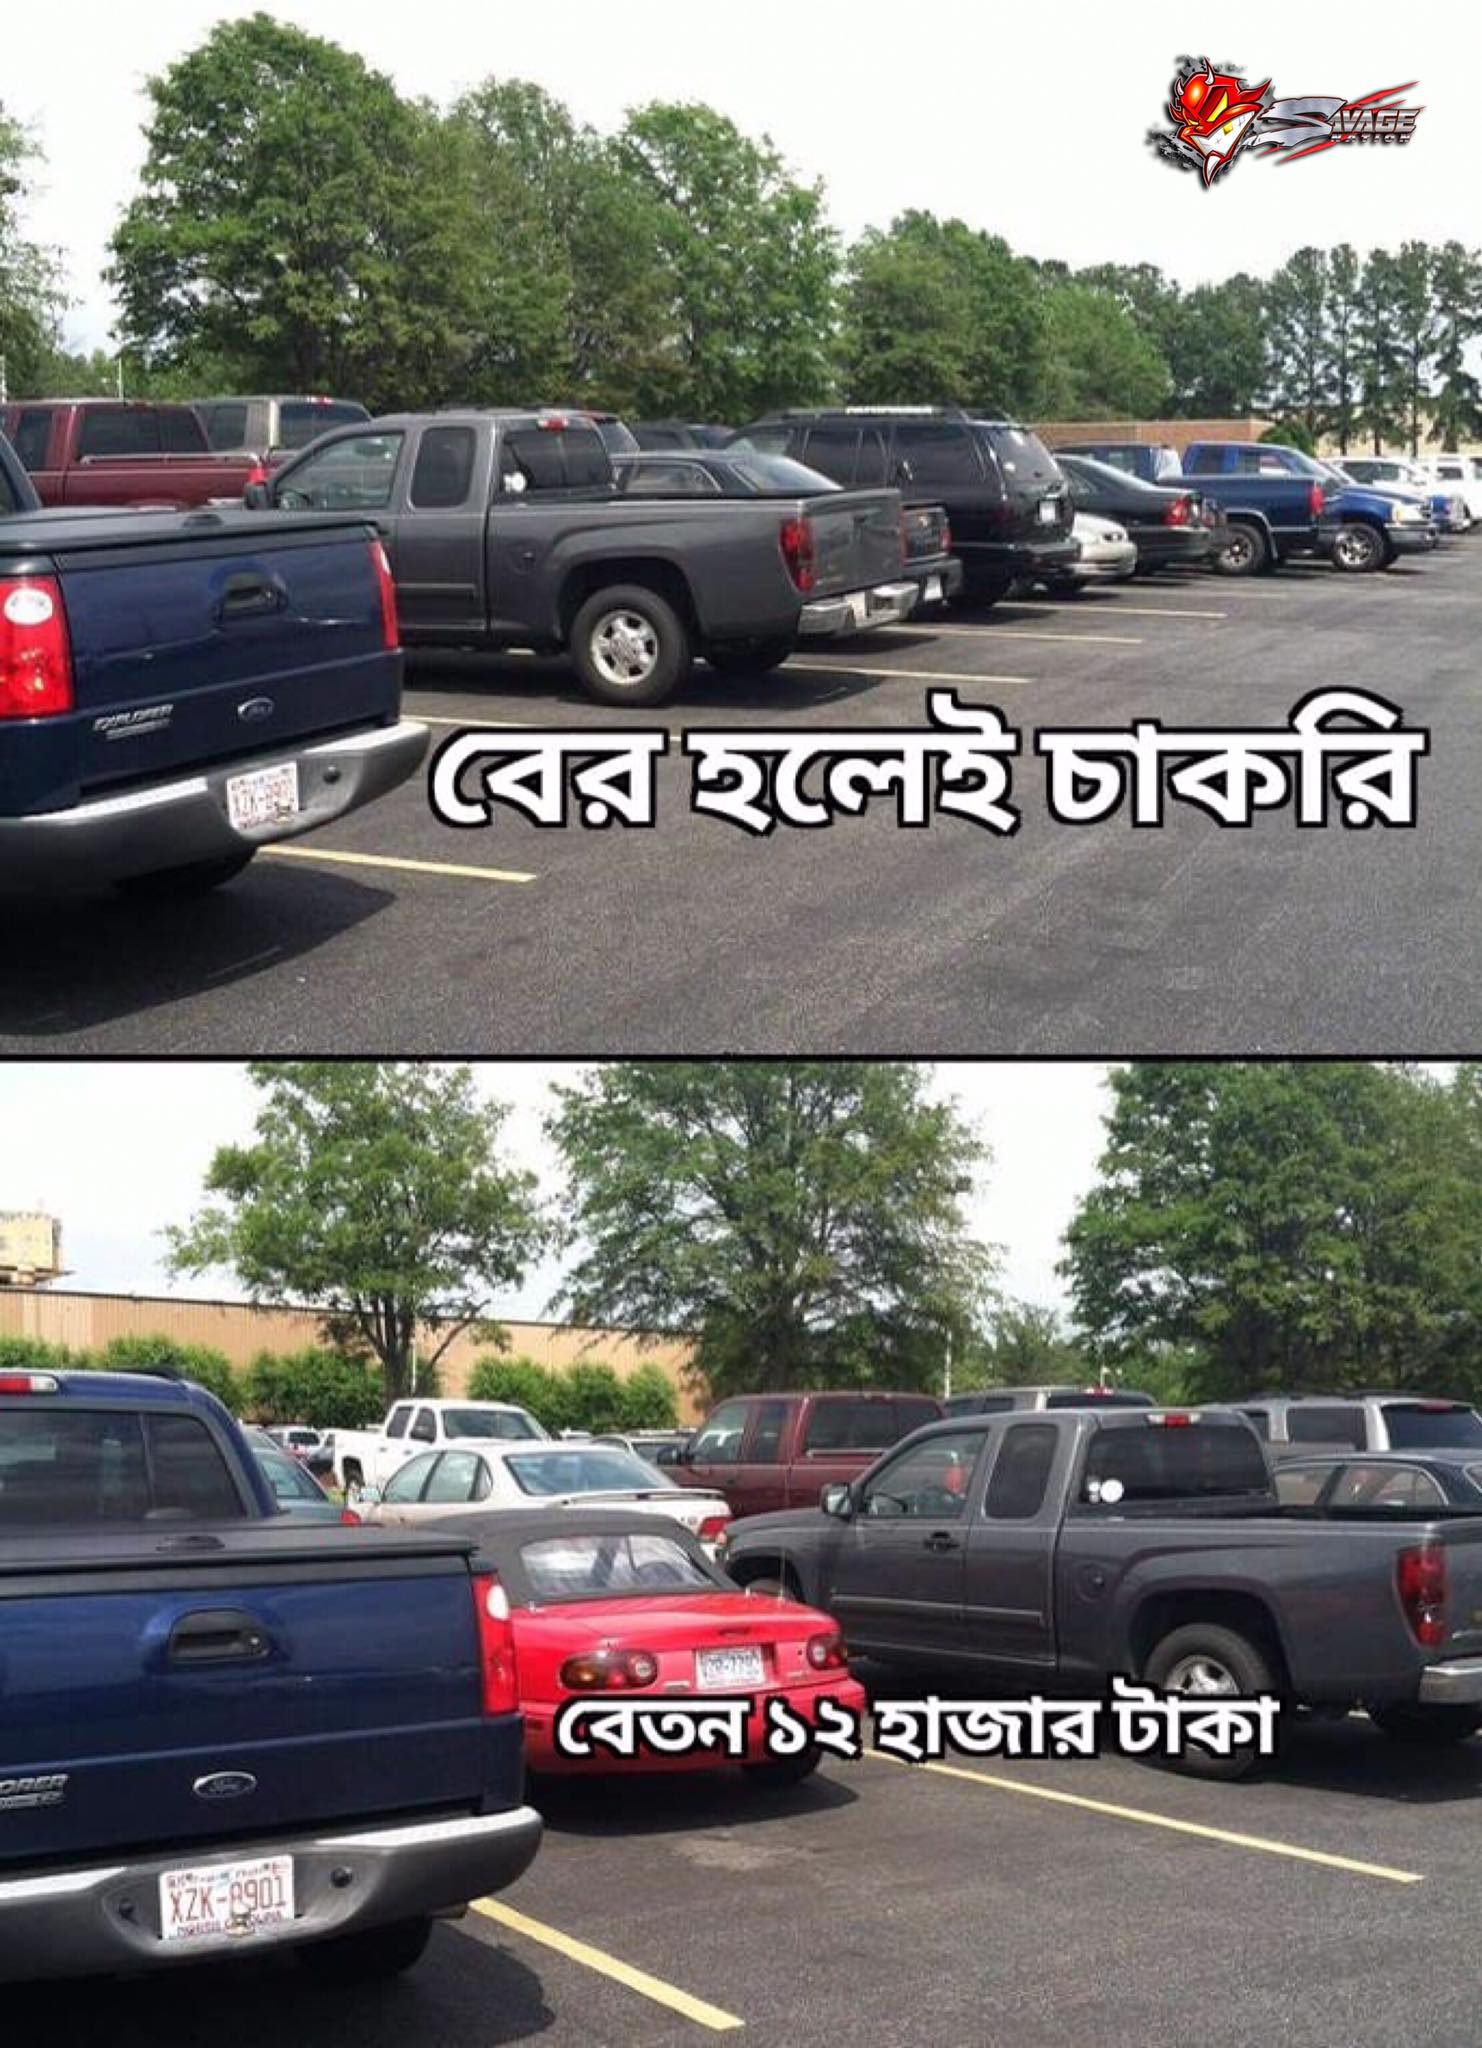
Caption:   বের হলেই চাকরি    বেতন ১২ হাজার টাকা
Label: non-hate